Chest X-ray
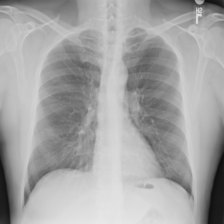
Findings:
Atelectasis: negative
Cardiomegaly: negative
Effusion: negative
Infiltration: negative
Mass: negative
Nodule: negative
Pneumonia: negative
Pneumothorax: negative
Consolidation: negative
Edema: negative
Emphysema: negative
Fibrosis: negative
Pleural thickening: negative
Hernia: negative